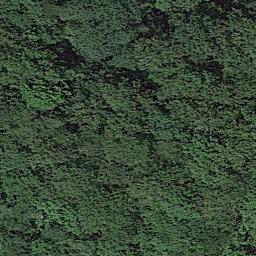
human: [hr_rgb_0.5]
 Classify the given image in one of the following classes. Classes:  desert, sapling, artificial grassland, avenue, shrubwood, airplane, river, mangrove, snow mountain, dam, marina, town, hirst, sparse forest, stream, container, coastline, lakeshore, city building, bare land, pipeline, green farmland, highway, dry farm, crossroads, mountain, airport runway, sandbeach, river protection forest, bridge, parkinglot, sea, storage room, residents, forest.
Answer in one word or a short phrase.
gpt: forest